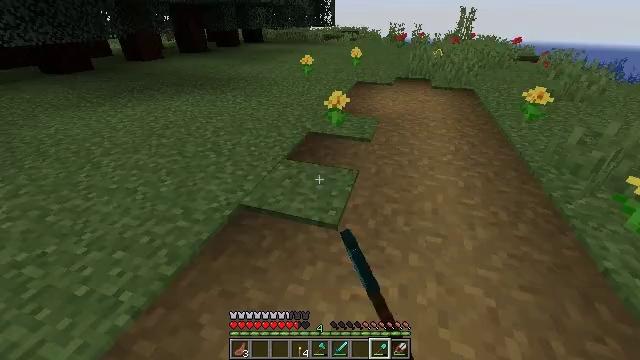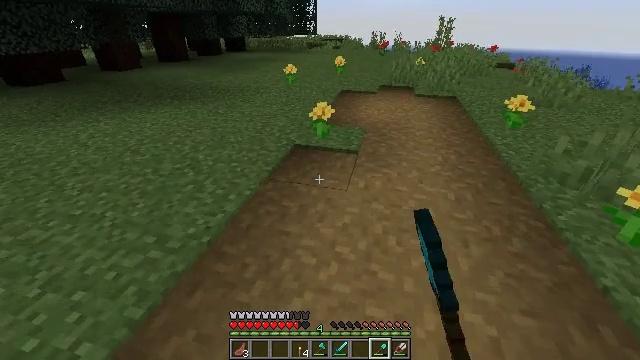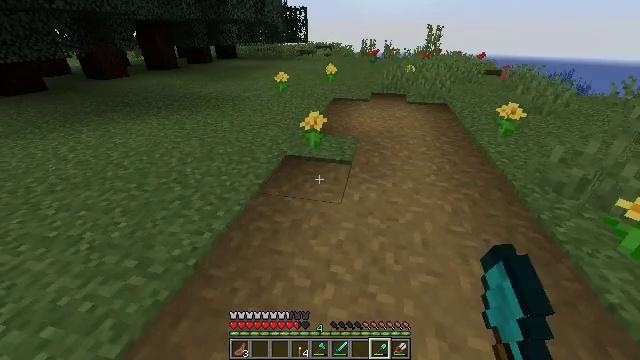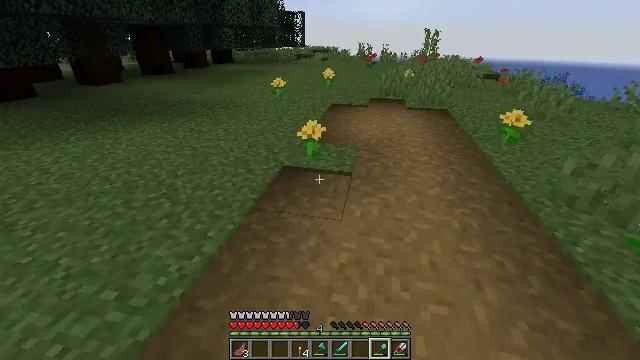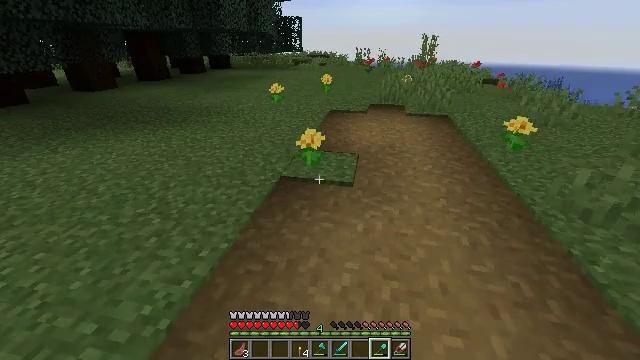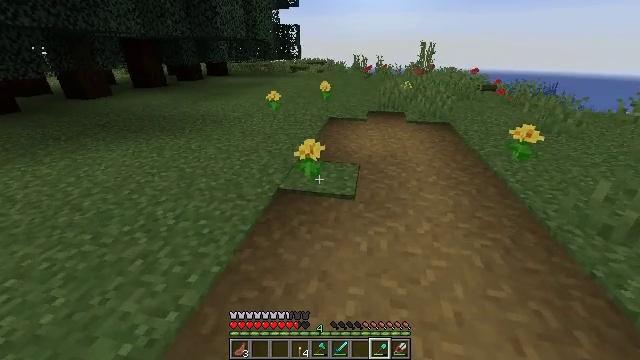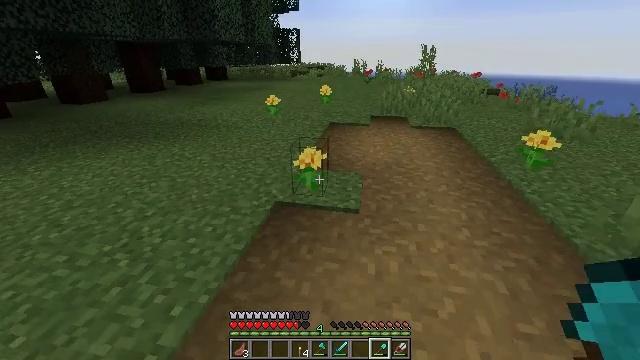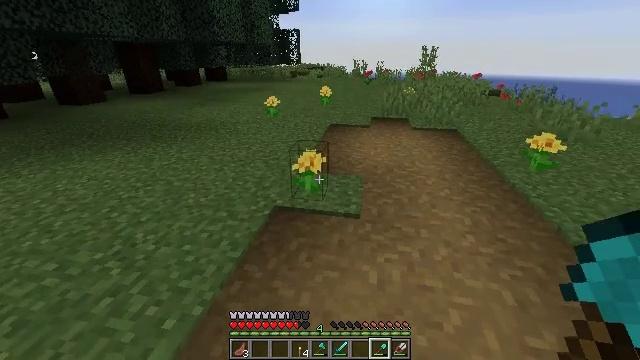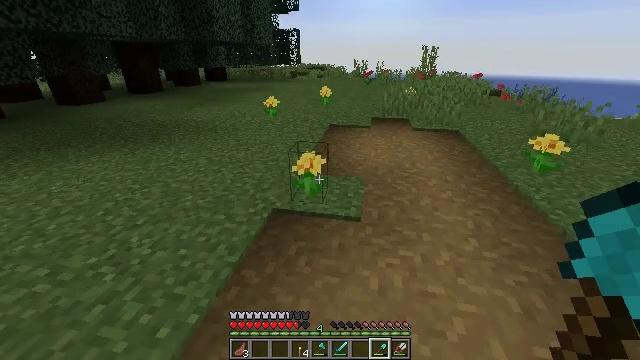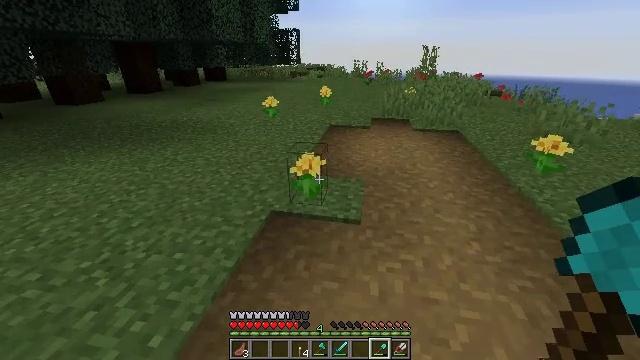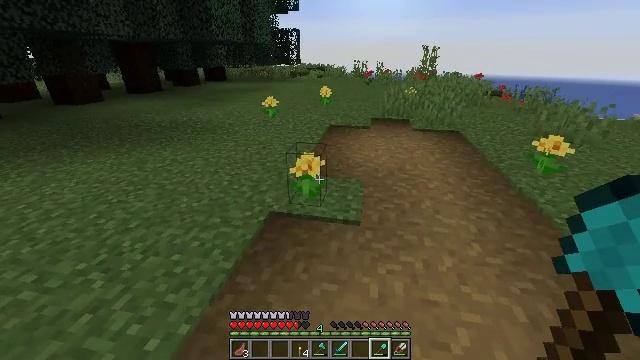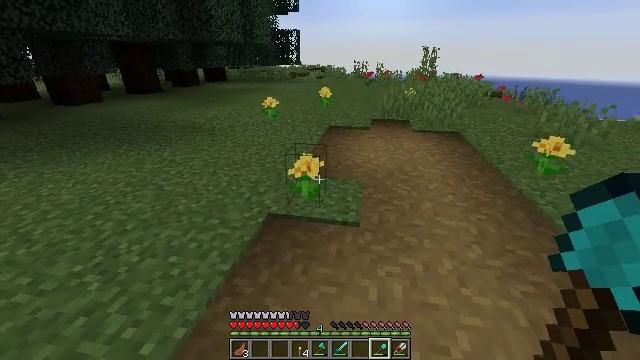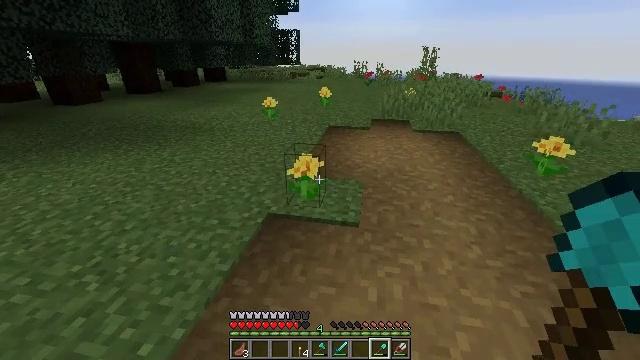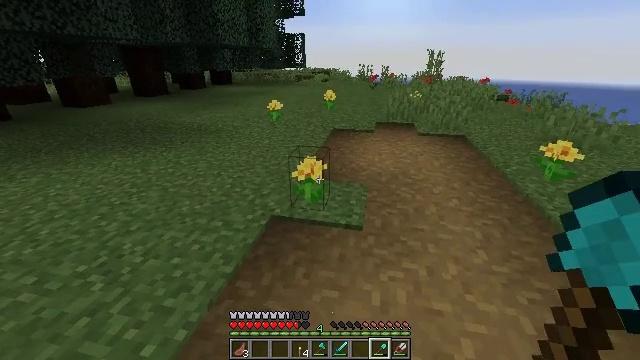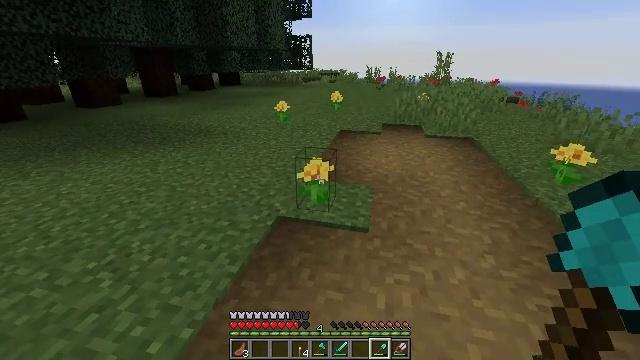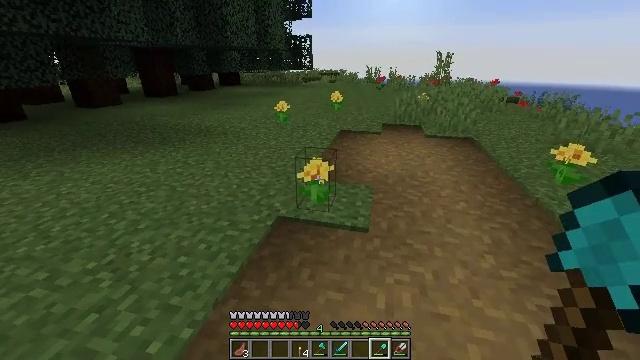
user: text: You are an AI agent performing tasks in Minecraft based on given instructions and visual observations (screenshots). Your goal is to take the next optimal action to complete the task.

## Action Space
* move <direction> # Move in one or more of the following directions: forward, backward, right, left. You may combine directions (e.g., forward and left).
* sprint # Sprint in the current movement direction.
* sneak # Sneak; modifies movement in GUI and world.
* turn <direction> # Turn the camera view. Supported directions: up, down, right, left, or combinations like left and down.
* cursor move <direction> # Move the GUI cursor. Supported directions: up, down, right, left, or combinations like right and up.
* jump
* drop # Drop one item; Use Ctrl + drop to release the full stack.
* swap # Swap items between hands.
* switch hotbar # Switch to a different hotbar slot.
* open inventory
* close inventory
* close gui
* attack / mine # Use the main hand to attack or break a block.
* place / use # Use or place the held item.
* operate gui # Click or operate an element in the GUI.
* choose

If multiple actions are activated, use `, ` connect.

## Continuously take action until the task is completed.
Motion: motion action
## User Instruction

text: Break the dandelion to obtain it.
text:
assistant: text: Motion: move forward, turn right and up
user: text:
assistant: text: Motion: move forward, turn right and up
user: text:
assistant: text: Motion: move forward
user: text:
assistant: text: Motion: move forward
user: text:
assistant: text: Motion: move forward, turn up
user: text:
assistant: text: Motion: move forward
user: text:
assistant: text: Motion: no_op
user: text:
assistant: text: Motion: no_op
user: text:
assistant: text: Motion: no_op
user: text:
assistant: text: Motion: no_op
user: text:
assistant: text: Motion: no_op
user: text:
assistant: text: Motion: no_op
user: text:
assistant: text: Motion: turn left
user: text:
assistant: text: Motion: turn left
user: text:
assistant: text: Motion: no_op
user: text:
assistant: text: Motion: no_op
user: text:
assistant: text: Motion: attack / mine
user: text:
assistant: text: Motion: attack / mine
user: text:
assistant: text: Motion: turn down
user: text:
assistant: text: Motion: turn right and down
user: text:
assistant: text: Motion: no_op
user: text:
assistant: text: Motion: use / place